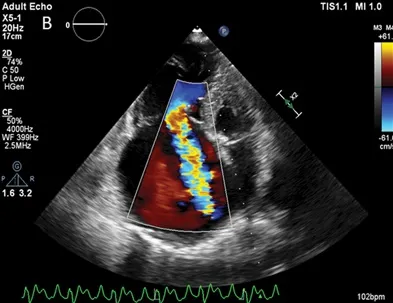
Color Doppler image revealing severe TR (
B
). RA, right atrium; RV, right ventricle; TR, tricuspid regurgitation.
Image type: radiology (ultrasound)